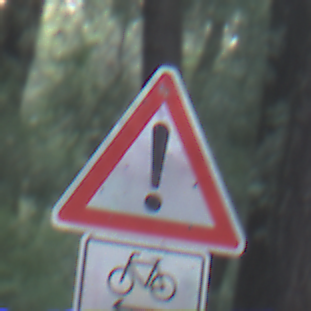
Verkehrszeichen: Gefahrenstelle
Zusatzzeichen unten: RichtungsangabeDurchPfeile9
Umgebung: Outdoor, Nature
Tageszeit: SunriseSunset
Wetter: NotSpecified
Licht: Natural
Jahreszeit: Autumn
Kontrast: MediumContrast